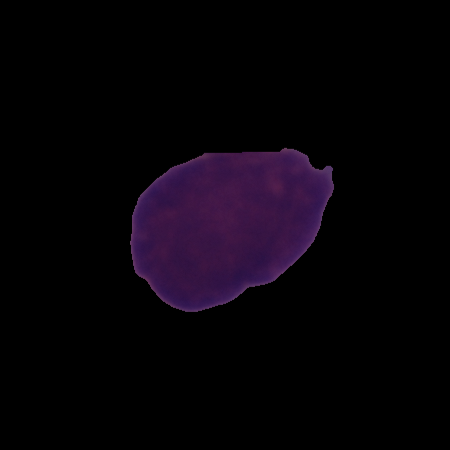
Label: cancer